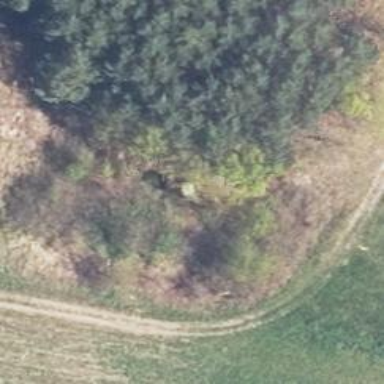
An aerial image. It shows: Hunting stand.